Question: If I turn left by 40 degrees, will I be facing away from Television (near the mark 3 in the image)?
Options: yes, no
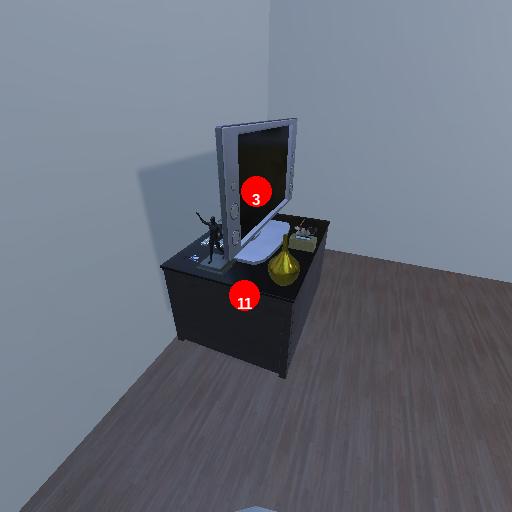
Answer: yes